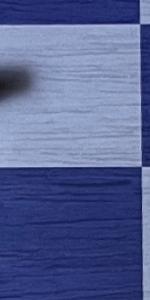
Label: Empty